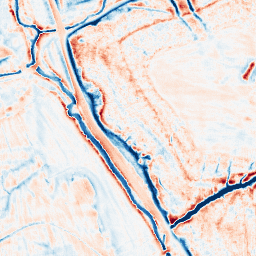
Category: edge_preserving
Decomposition family: guided
Decomposition parameters: radius: 4
eps: 0.01
Upsampling method: fft_zeropad
Upsampling parameters: scale: 2
Upsampling scale: 2